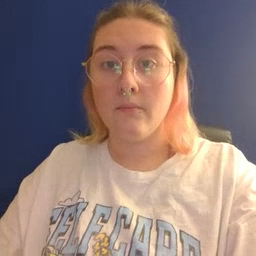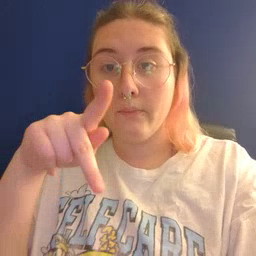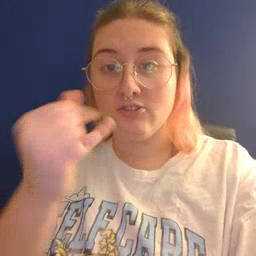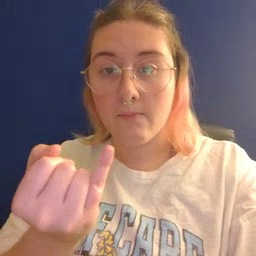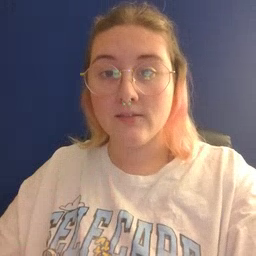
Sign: pajamas